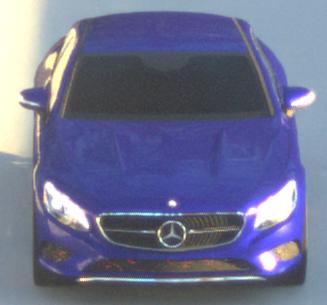
Make: Mercedes-Benz
Model: S 400 Coupé
Detailed model: S-Class (217) Coupé
Model produced from: 2015/10
Model produced until: 2017/09
Doors: 2
Color: blue
Road condition: dry road
Daytime: sunrise or sunset
Contrast: high contrast